Field crop: maize
Growth stage: 2
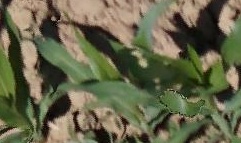
Species: maize